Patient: sex M, age 71
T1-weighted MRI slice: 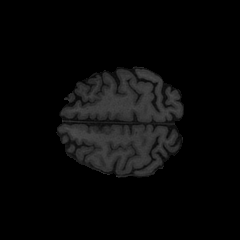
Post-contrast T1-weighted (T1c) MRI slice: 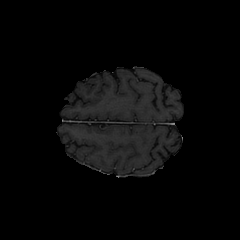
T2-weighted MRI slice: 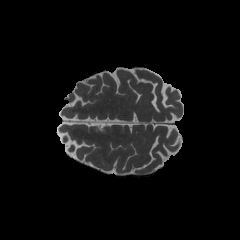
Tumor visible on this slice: no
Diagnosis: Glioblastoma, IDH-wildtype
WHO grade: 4